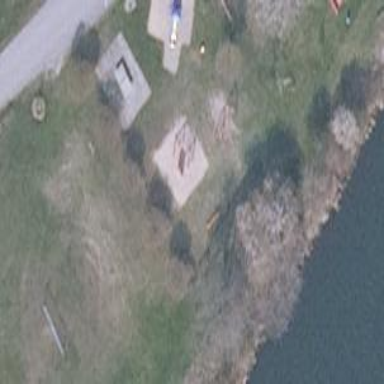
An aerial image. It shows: Playground area for leisure land.